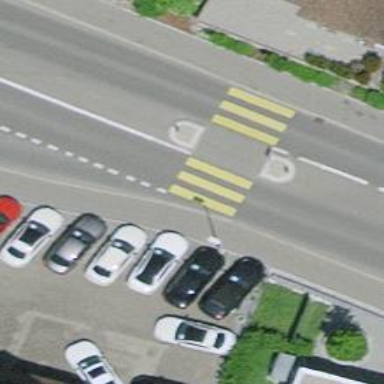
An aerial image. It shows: Zebra crossing with uncontrolled intersection and pedestrian island.